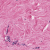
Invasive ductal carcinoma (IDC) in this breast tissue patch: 0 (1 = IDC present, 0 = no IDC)